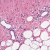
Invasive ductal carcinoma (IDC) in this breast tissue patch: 0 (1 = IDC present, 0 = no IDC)